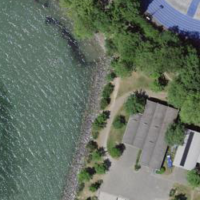
EUNIS habitat code: 53
Species observed at this site:
Orobanche hederae
Geranium robertianum